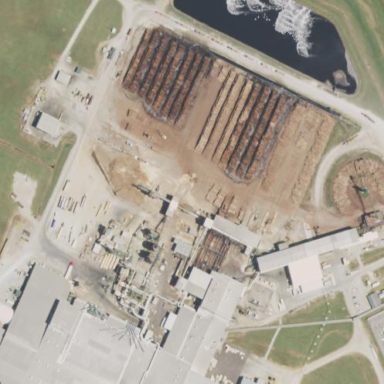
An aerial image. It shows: Industrial area with sawmill.